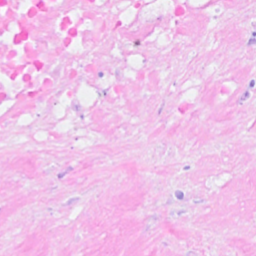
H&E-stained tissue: Breast